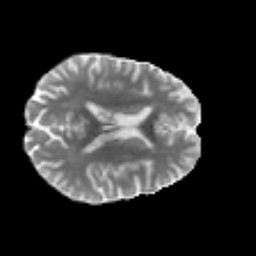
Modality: MD
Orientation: axial
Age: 30
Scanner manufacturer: philips
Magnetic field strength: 3 T
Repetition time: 8.438 s
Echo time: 0.1273 s